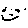
Label: smiley face